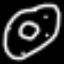
Label: donut